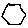
Label: hexagon